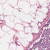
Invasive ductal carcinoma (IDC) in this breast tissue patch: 0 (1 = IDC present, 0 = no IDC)